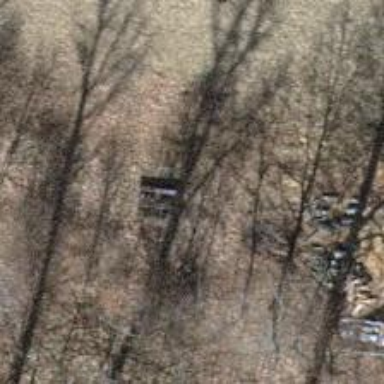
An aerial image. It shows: Picnic table located in leisure land area.